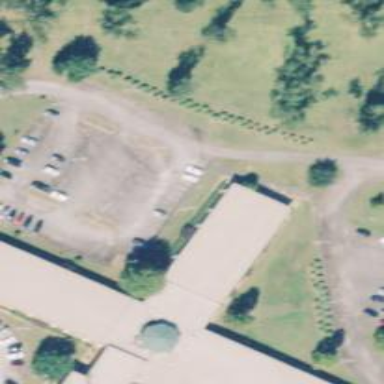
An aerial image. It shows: Driveway leading to service road.